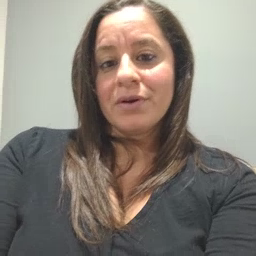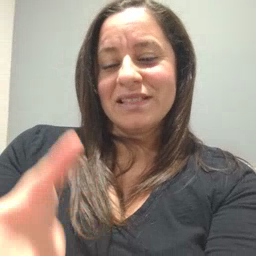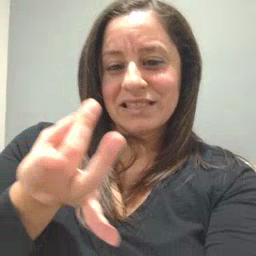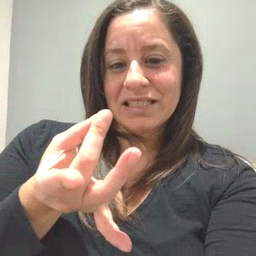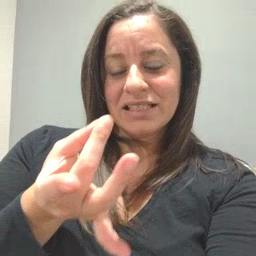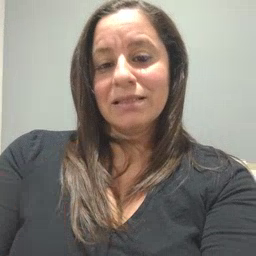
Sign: sticky